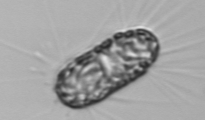
Label: Corethron_hystrix